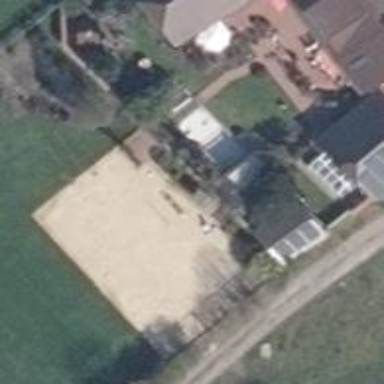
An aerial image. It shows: Beach volleyball pitch for leisure activities.